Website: crate-barrel
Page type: payment
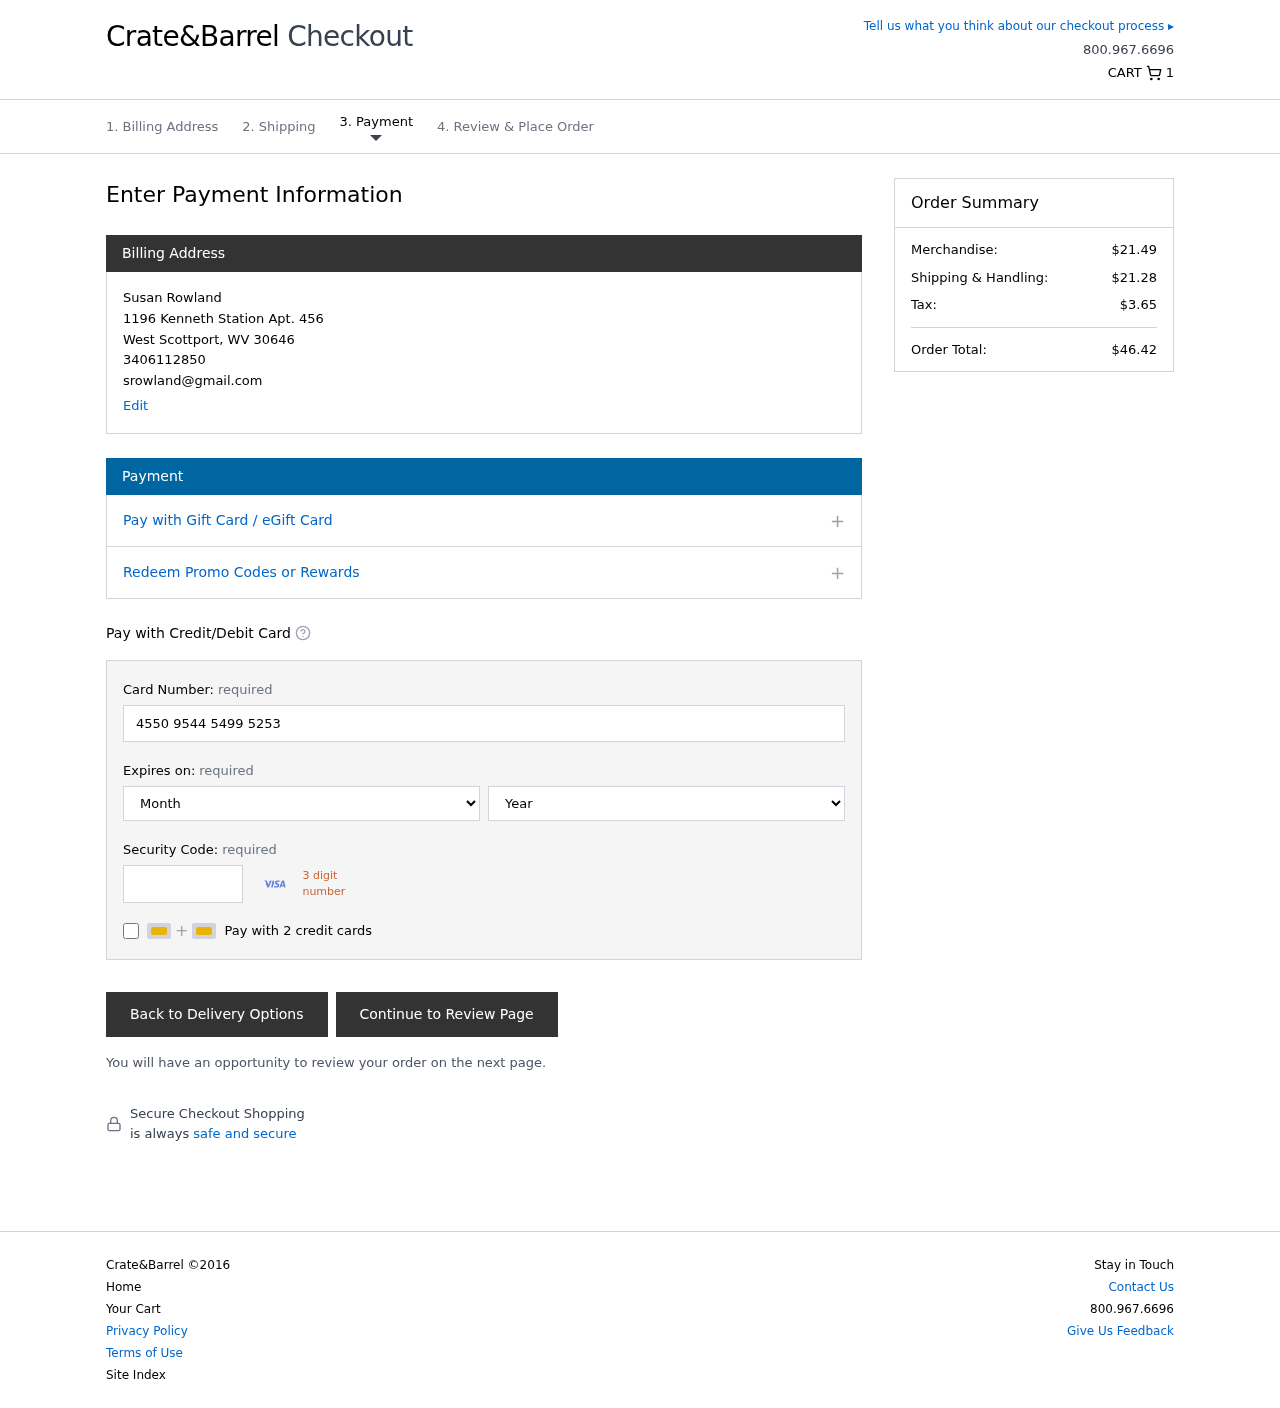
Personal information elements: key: PII_CARD_CVV
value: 986
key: PII_CARD_EXPIRY_MONTH
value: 04
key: PII_CARD_EXPIRY_YEAR
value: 29
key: PII_CARD_NUMBER
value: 4550 9544 5499 5253
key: PII_CITY
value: West Scottport
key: PII_EMAIL
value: srowland@gmail.com
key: PII_FULLNAME
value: Susan Rowland
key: PII_PHONE
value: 3406112850
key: PII_POSTCODE
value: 30646
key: PII_STATE_ABBR
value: WV
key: PII_STREET
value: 1196 Kenneth Station Apt. 456
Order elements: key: ORDER_NUM_ITEMS
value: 1
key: ORDER_SUBTOTAL
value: $21.49
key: ORDER_SHIPPING_COST
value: $21.28
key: ORDER_TAX
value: $3.65
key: ORDER_TOTAL
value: $46.42